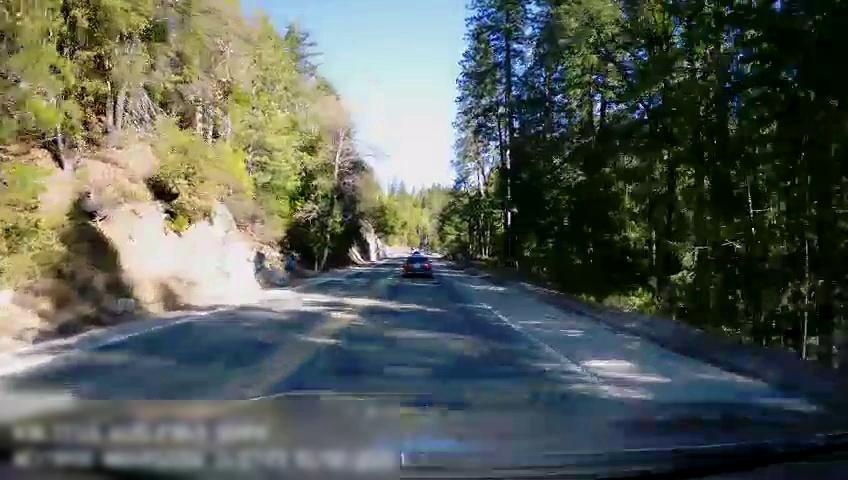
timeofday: Day
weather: Sunny
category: Drivable Space
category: Vehicles | Car
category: Lanes | Opposite Lane
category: Lanes | Current Lane
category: Lanes | Current Lane